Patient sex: F
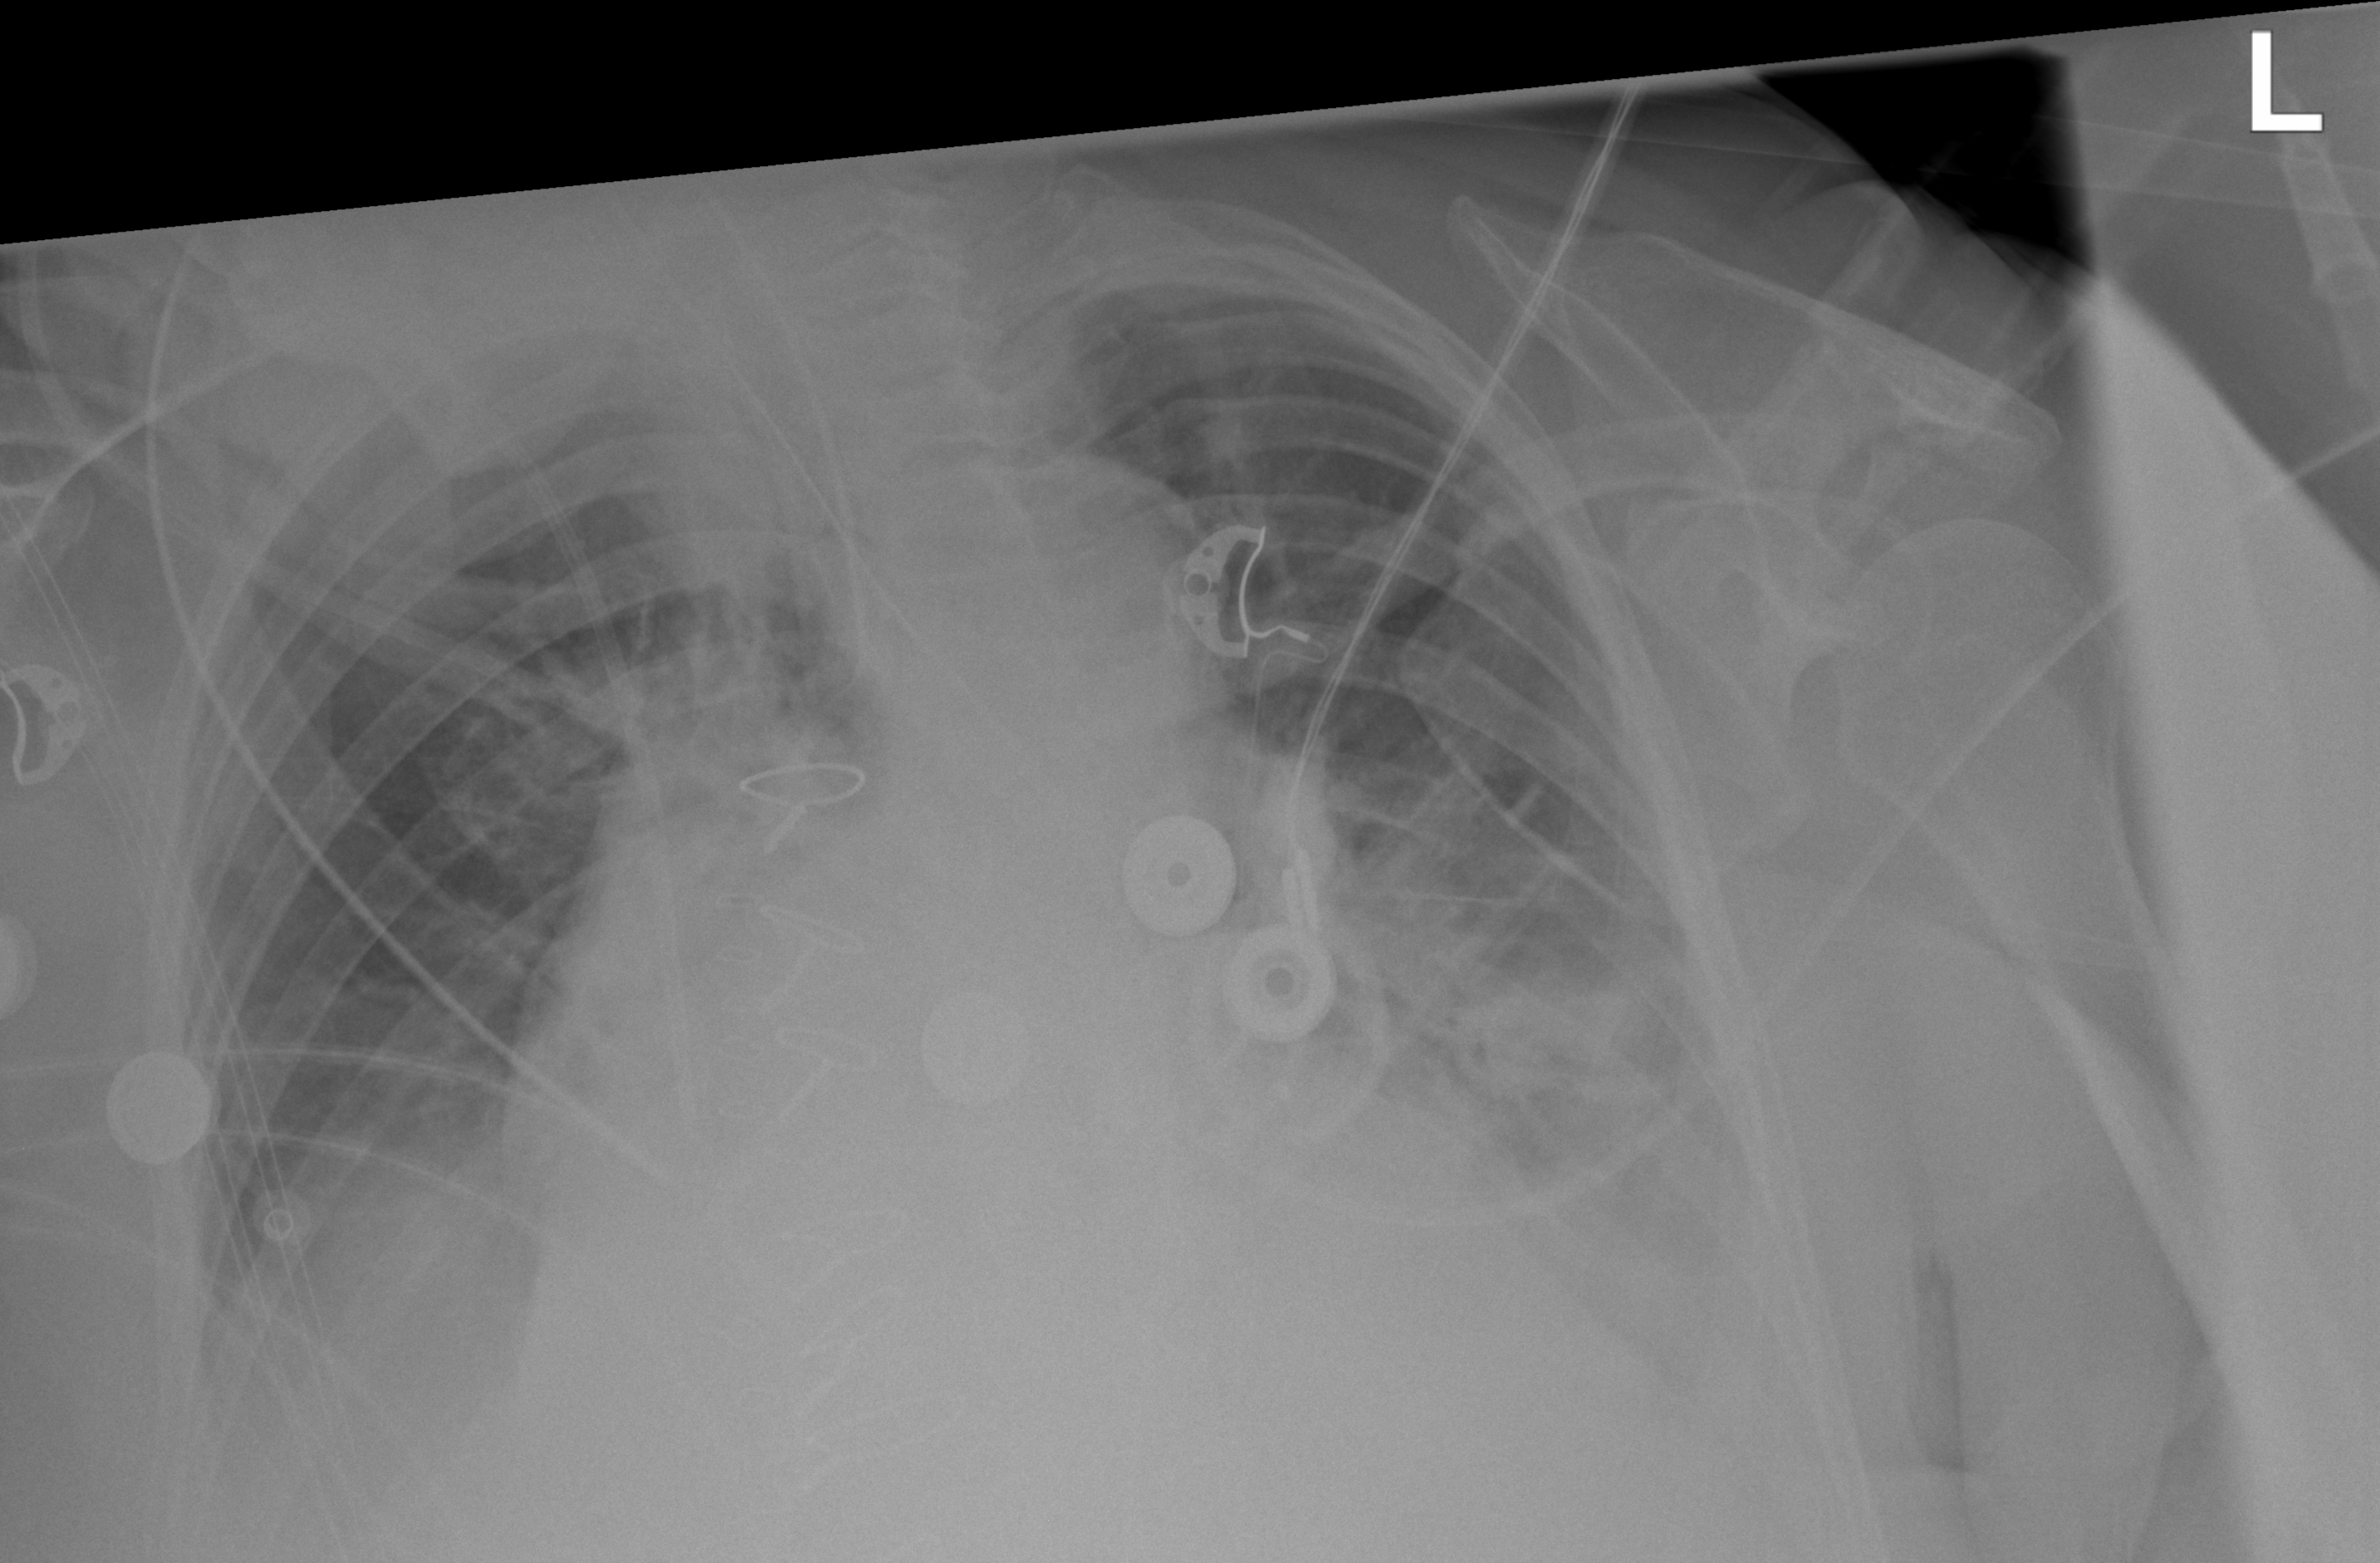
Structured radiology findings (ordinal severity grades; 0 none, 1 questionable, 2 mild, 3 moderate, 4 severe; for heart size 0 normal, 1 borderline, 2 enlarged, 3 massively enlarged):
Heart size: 2
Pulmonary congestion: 3
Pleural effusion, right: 2
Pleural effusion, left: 2
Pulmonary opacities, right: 0
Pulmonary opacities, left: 1
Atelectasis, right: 2
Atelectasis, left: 2